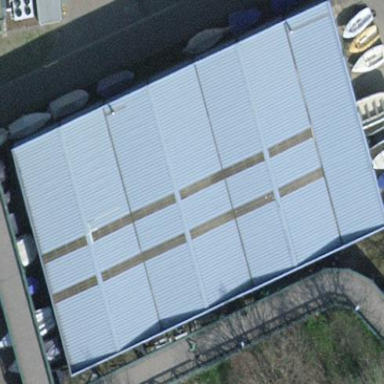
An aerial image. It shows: Industrial building located in boatyard.